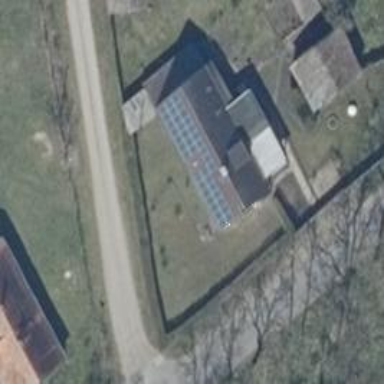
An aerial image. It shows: Small solar photovoltaic panel used as generator to produce electricity.